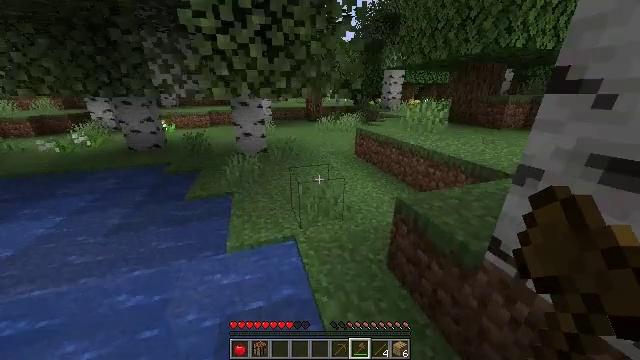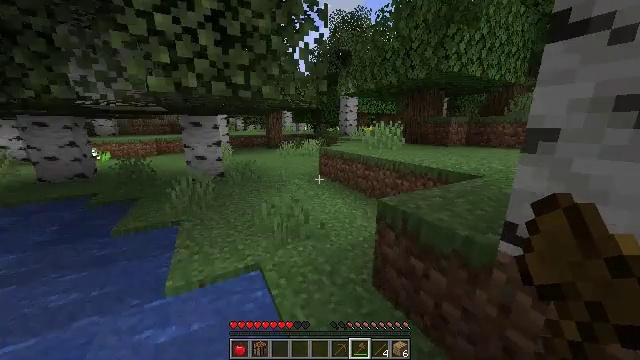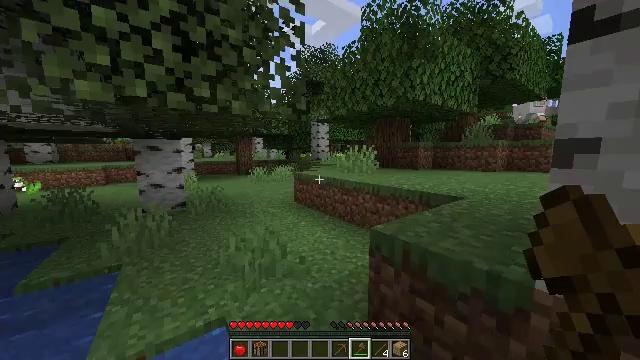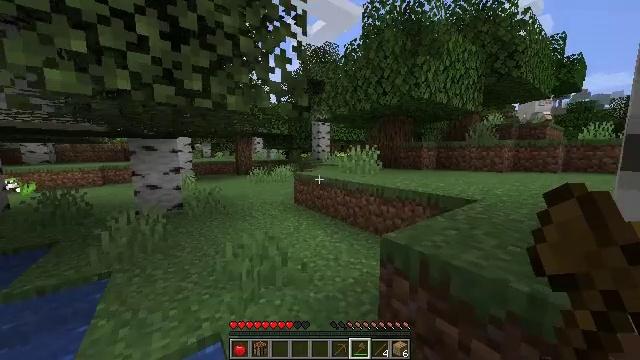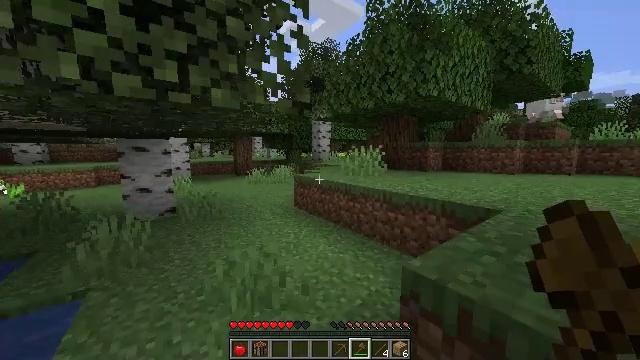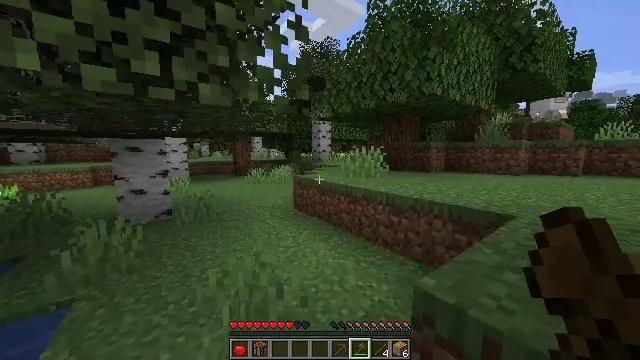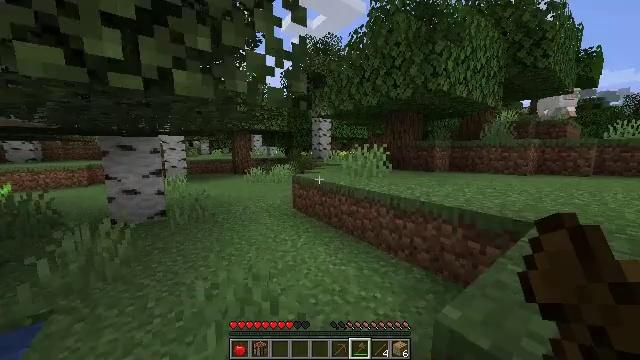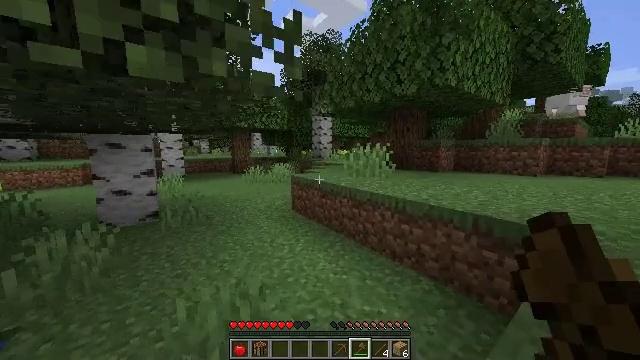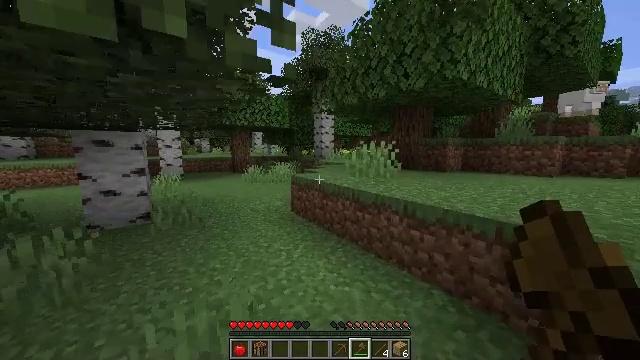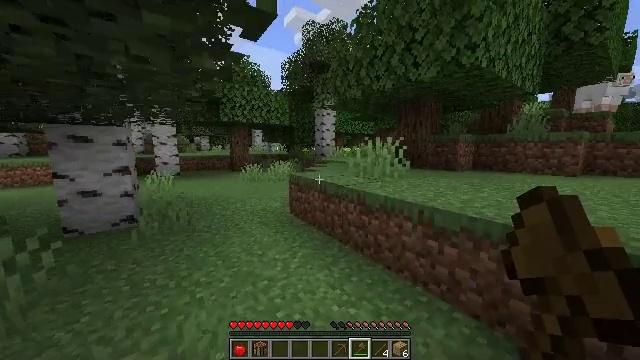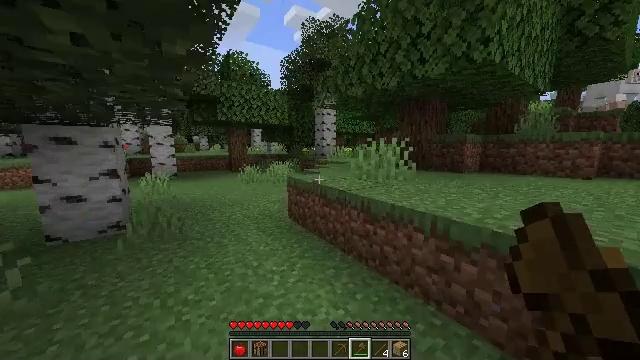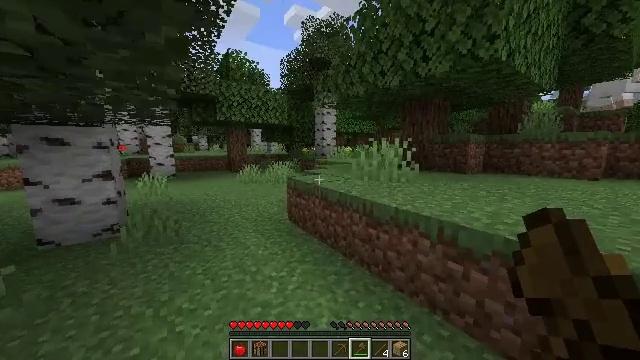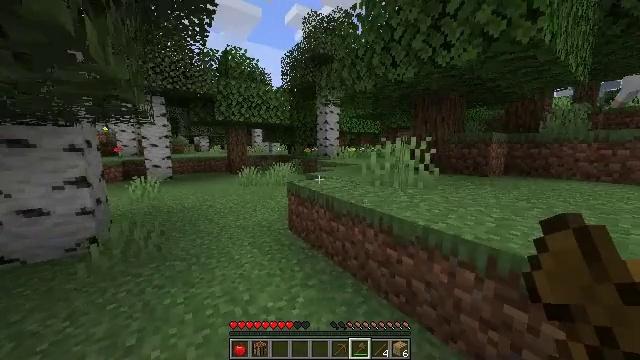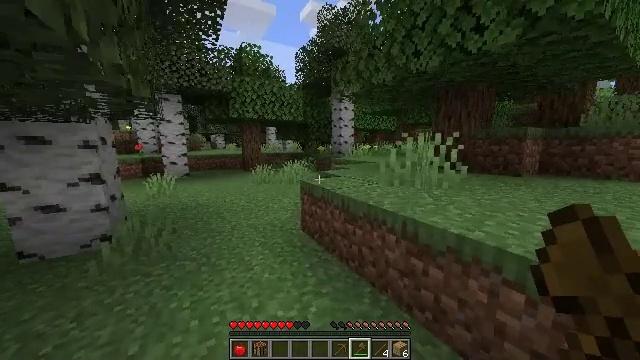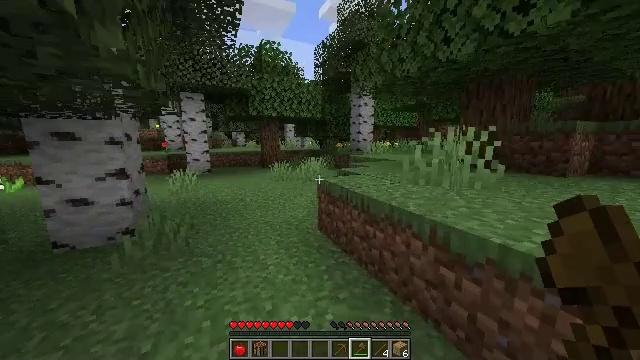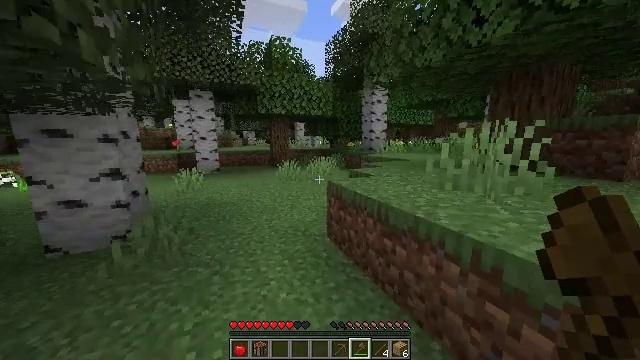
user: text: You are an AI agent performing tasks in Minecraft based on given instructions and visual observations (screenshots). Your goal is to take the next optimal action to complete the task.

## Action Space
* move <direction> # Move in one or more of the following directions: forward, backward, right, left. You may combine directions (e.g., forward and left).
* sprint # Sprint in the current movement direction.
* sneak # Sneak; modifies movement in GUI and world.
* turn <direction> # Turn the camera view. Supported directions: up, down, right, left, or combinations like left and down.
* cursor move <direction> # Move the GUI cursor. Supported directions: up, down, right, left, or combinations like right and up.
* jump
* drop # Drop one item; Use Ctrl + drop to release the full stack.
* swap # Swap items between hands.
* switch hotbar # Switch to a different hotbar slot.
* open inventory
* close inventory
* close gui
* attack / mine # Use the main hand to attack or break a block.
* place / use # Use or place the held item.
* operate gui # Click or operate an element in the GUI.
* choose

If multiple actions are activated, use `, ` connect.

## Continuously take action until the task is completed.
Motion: motion action
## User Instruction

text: Break the mushroom stem block.
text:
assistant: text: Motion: move forward, turn right and up
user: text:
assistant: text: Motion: move forward, turn right and up
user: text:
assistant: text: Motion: move forward
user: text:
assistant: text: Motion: move forward
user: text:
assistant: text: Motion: move forward
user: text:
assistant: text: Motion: move forward
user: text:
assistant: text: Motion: move forward
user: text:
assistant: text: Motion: move forward
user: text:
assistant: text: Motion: move forward
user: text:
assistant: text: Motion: move forward
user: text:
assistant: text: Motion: move forward
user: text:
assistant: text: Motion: move forward
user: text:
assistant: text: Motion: move forward, turn left
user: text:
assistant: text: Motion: move forward, turn left
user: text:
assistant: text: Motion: move forward, turn left
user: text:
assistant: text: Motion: move forward, turn left
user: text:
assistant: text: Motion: move forward, turn left
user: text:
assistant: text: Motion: move forward
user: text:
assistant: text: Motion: move forward
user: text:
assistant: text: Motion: move forward
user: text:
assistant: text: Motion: move forward
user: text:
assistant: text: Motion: move forward
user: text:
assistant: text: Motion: move forward
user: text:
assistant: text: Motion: no_op
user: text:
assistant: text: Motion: no_op
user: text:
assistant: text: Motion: no_op
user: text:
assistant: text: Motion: no_op
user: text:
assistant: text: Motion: no_op
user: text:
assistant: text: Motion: no_op
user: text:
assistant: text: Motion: no_op